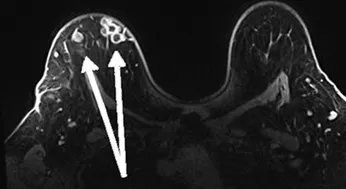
Bilateral breast magnetic resonance imaging shows. Multiple breast abscesses (arrows) in the right breast.
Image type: radiology (mri)